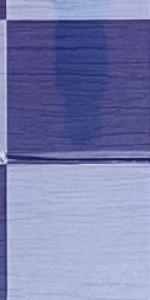
Label: Empty